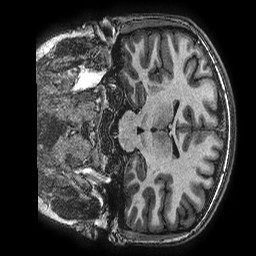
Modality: T1w
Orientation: coronal
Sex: female
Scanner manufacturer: ge
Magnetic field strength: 3 T
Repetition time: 0.00766 s
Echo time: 0.003476 s